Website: crate-barrel
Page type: billing-address
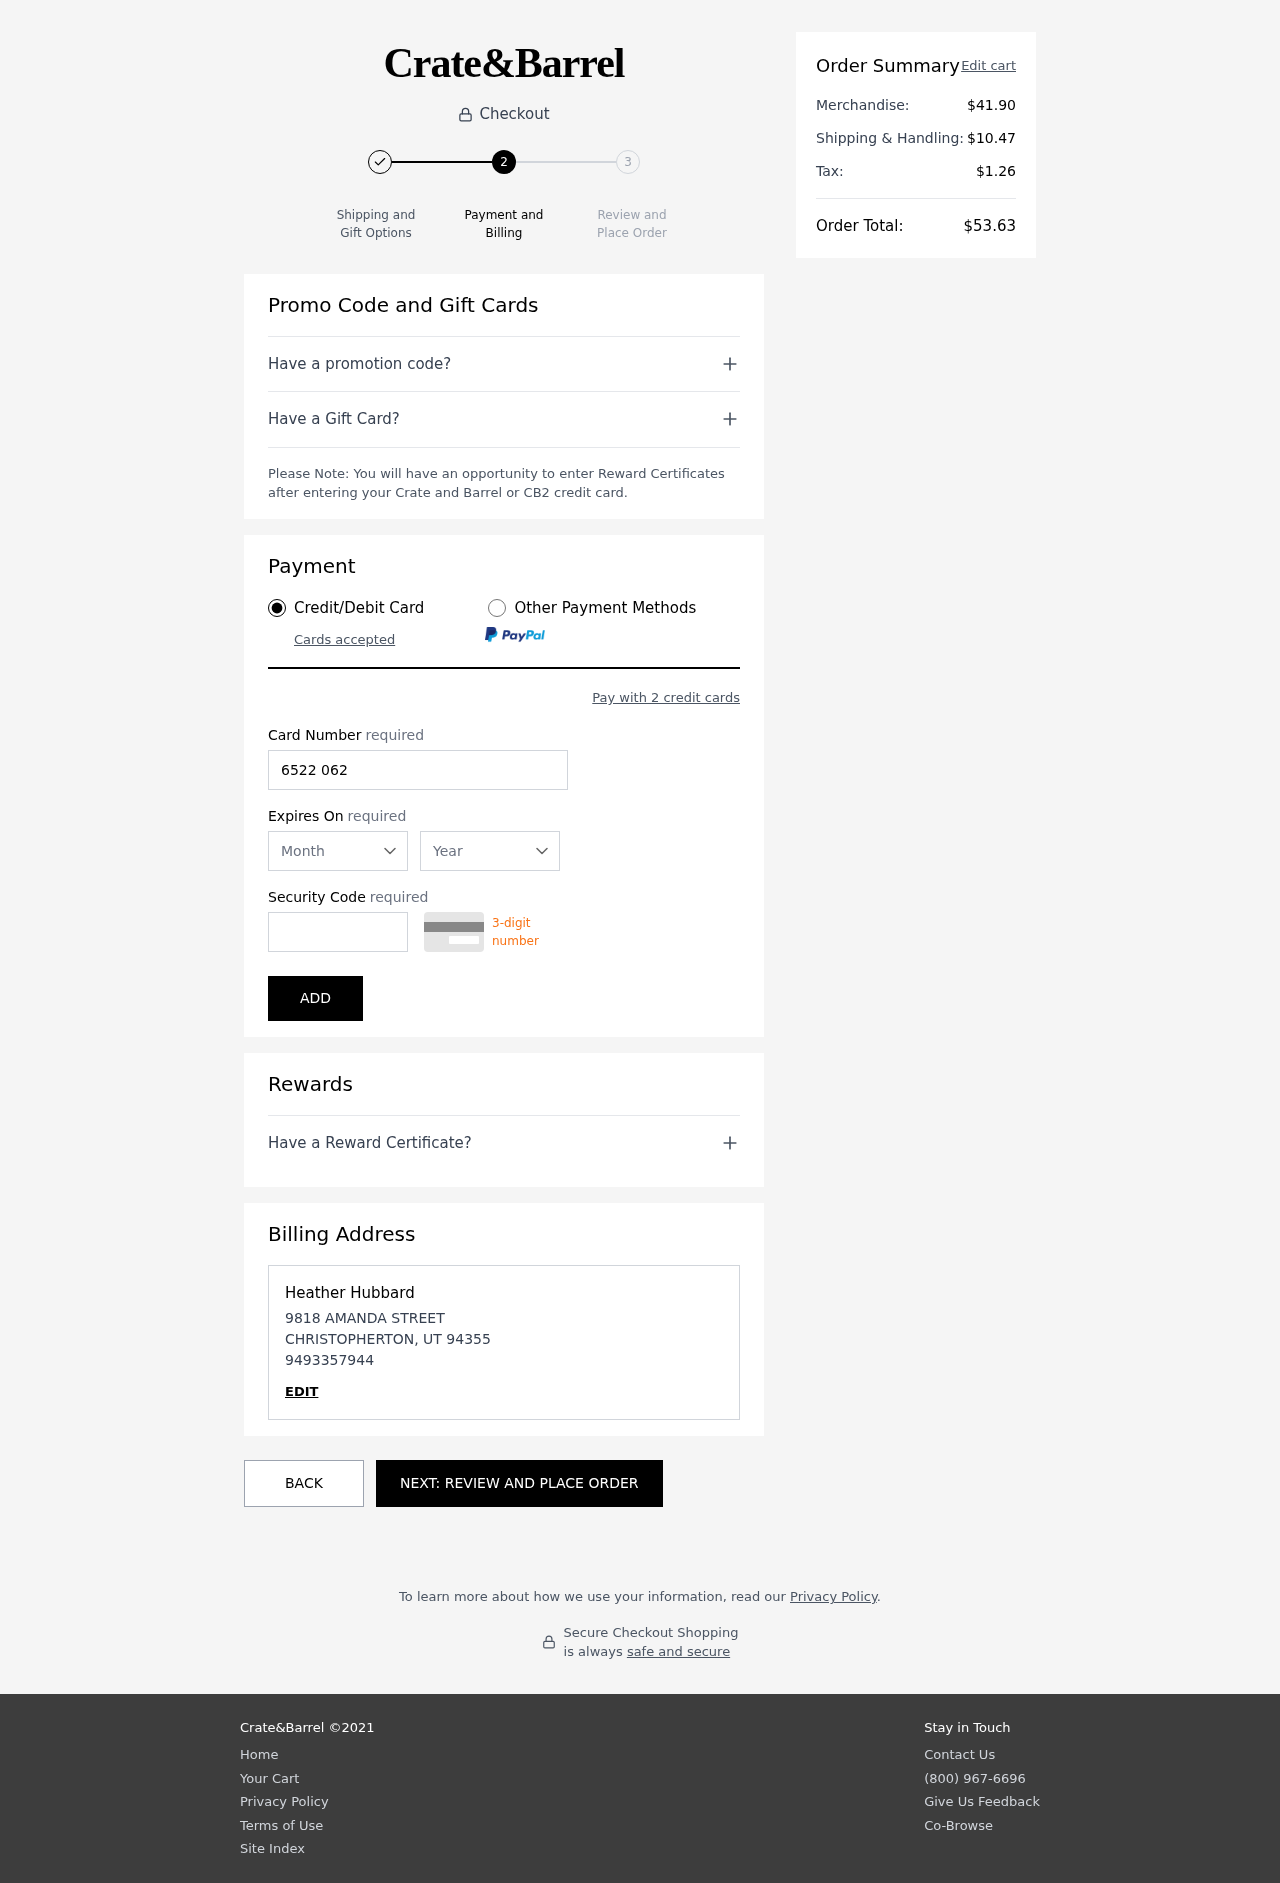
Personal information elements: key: PII_CARD_CVV
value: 546
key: PII_CARD_EXPIRY_MONTH
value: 11
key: PII_CARD_EXPIRY_YEAR
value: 30
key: PII_CARD_NUMBER
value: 6522 0622 4302 7261
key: PII_CITY
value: CHRISTOPHERTON
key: PII_FULLNAME
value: Heather Hubbard
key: PII_PHONE
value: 9493357944
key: PII_POSTCODE
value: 94355
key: PII_STATE_ABBR
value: UT
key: PII_STREET
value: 9818 AMANDA STREET
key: PII_FIRSTNAME
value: Heather
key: PII_LASTNAME
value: Hubbard
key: PII_PHONE_LINE
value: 7944
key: PII_PHONE_SUFFIX
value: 7944
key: PII_POSTCODE_FULL
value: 94355
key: PII_PHONE2
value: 9493357944
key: PII_PHONE3
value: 9493357944
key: PII_FULLNAME2
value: Heather Hubbard
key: PII_FULLNAME3
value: Heather Hubbard
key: PII_FIRSTNAME2
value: Heather
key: PII_FIRSTNAME3
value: Heather
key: PII_LASTNAME2
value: Hubbard
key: PII_LASTNAME3
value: Hubbard
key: PII_FIRSTNAME_DERIVED
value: Heather
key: PII_LASTNAME_DERIVED
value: Hubbard
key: PII_PHONE_NUMERIC
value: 9493357944
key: PII_PHONE_LINE_NUMERIC
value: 7944
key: PII_PHONE_SUFFIX_NUMERIC
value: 7944
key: PII_POSTCODE_NUMERIC
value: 94355
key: PII_PHONE2_NUMERIC
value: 9493357944
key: PII_PHONE3_NUMERIC
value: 9493357944
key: PII_FULLNAME_DERIVED
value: Heather Hubbard
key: PII_NAME_FULL_DERIVED
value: Heather Hubbard
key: PII_PHONE_DIGITS
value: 9493357944
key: PII_PHONE_LAST4
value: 7944
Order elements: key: ORDER_SUBTOTAL
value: $41.90
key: ORDER_SHIPPING_COST
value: $10.47
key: ORDER_TAX
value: $1.26
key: ORDER_TOTAL
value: $53.63